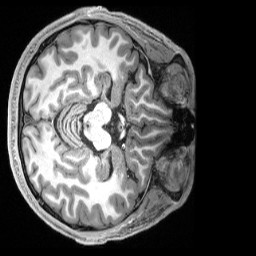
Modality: T1w
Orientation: axial
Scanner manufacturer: siemens
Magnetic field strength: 3 T
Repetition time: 2.5 s
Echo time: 0.00231 s